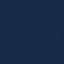
Land use / land cover: SeaLake